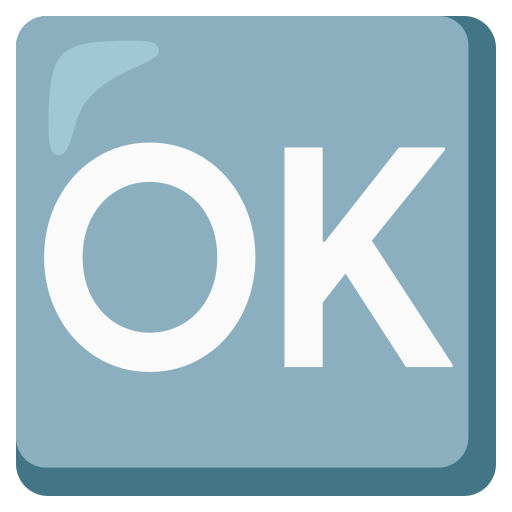
Emoji: 🆗